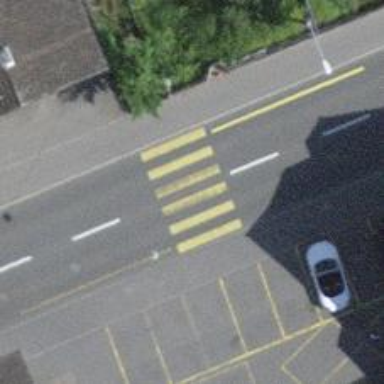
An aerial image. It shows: Uncontrolled zebra crossing on the road.